Question:
I am developing a customized calendar on access. The image above is a snippet of what im trying to do, each "box" is a subform of a form [cell] that is linked to a table that has appointments as entries. I want all subforms under monday to each show an appointment for Monday and same for Tuesday and so on to have a weekly appointment calendar. I must point out that all these subforms are of the same form [cell] I just want them to show different records.
I have been trying to update/change data on load in the subforms with no success, its giving me an sql statement error, doesnt recognize its an sql statement.
Also I dont want to have an SQL statement for each subform as it will be 25(5 subforms per day) sql queries running and im sure it will really slowdown the program. How can I make it more efficient, use less sql statements. Here is my initial code for the first cell
'''
Dim sqlstring As String
sqlstring = "SELECT CallB_Schedule.InternName, CallB_Schedule.ClientName, CallB_Schedule.ClientPhone, CallB_Schedule.Time FROM CallB_Schedule WHERE (WEEKDAY(CallB_Schedule.InternName) = 2)"
DoCmd.RunSQL (sqlstring)
Forms!Schedule!schedule_cell_monday.Form!InternName = InternName
Forms!Schedule!schedule_cell_monday.Form!Time = Time
Forms!Schedule!schedule_cell_monday.Form!ClientName = ClientName
Forms!Schedule!schedule_cell_monday.Form!ClientPhone = ClientPhone
'''
Where Schedule is the main form and schedule_cell_monday is one of the subforms on Schedule
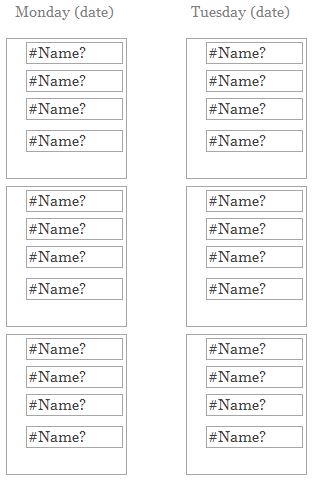
Answer: You are not setting the recordsource of the sub form in the code you have given. You could replace
'''
DoCmd.RunSQL (sqlstring)
'''
with
'''
Forms!Schedule!schedule_cell_monday.Form.recordsource = sqlstring
'''
The code to run the sql statement is often reserved for action queries.